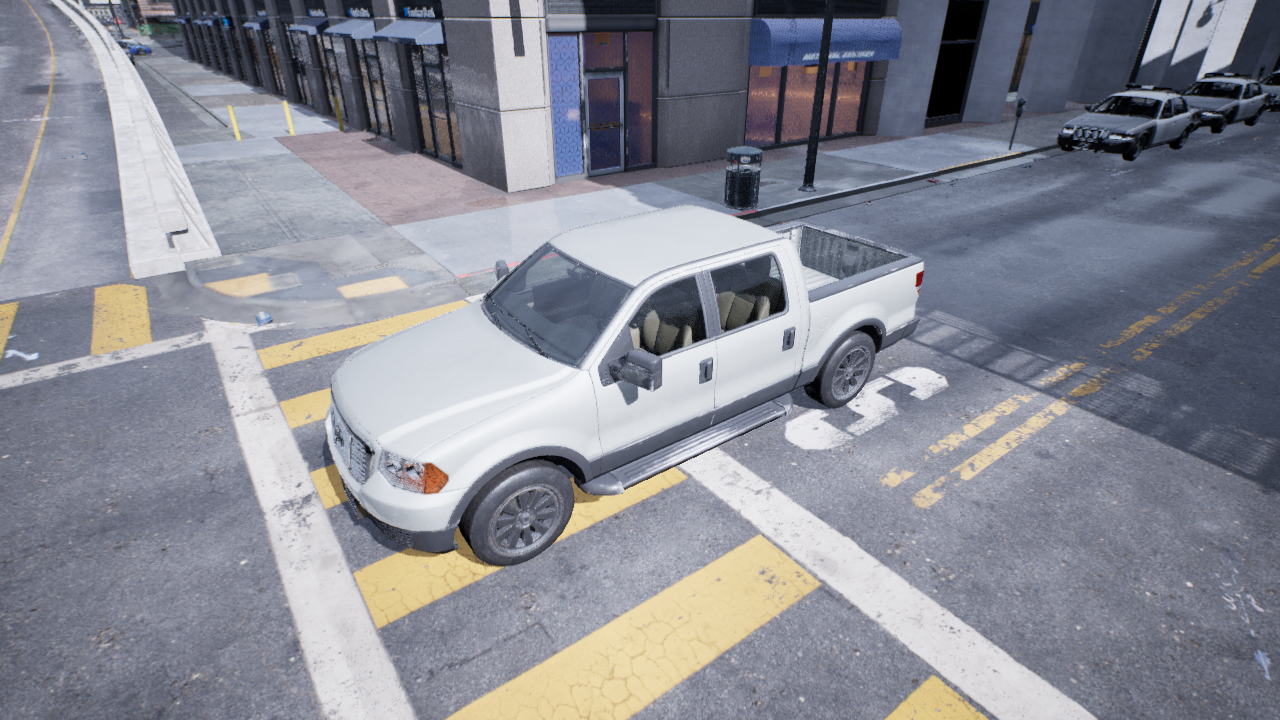
Venue: residential
Lighting: overcast
Vehicle rig: pickup